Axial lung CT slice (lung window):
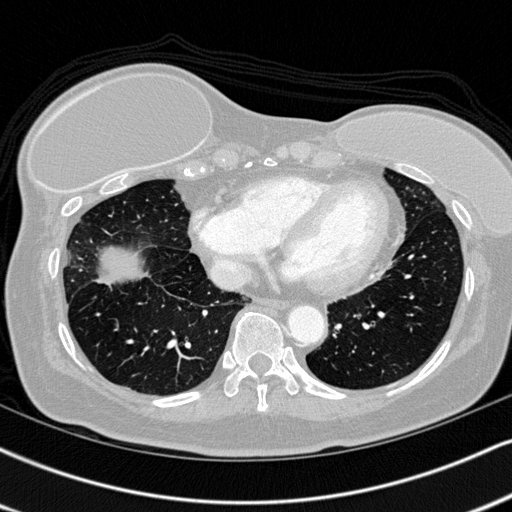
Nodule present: no